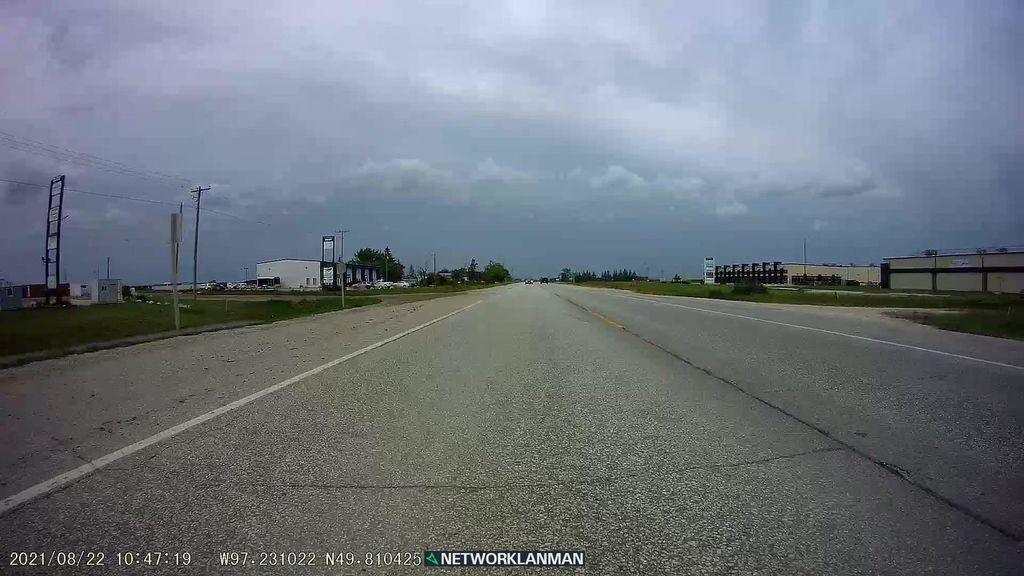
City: winnipeg